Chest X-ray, PA view. Patient: 63 years old, sex F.
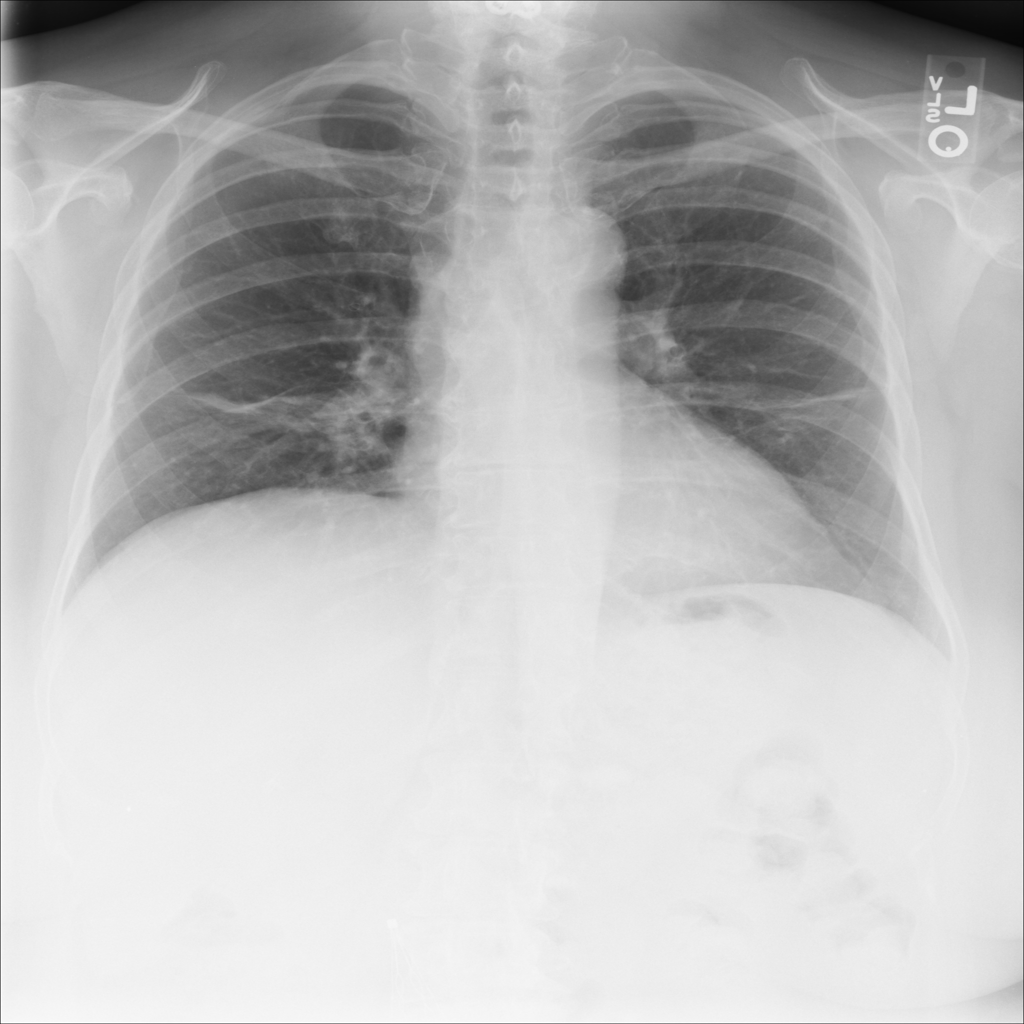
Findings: Atelectasis